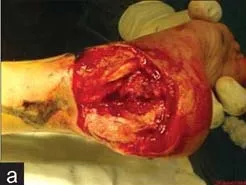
Clinical photographs in case 1. S-shaped reverse sural flap for reconstruction of tissue defect on heel. (a) Wound of the recipient region.
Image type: medical_photograph (other_medical_photograph)